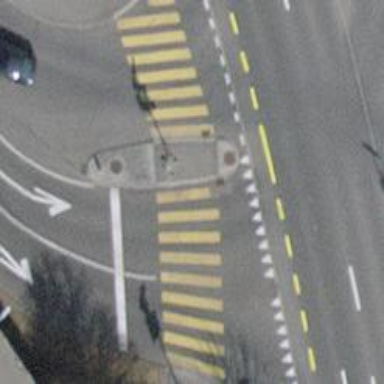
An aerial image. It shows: Asphalt footway with crossing controlled by traffic signals. The crossing includes island.